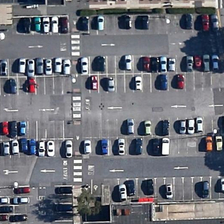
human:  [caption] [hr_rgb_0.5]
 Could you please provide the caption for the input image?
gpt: the cars were parked neatly on the road .

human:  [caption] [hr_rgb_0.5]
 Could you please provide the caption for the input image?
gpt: a lot of cars parked beside the flower beds on either side of the road .

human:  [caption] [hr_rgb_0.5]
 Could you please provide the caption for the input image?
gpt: many cars are parked in a parking lot with some empty parking spaces .

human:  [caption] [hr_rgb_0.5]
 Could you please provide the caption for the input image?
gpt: many cars are parked in a parking lot with some empty parking spaces .

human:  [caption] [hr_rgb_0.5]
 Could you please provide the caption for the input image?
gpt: the cars were parked neatly on the road .